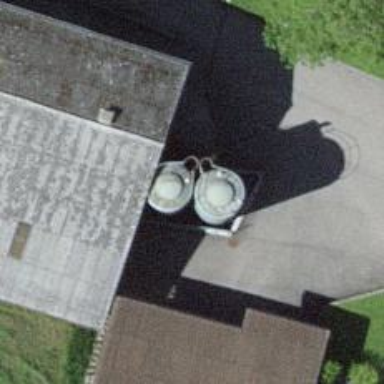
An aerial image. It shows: Silo.